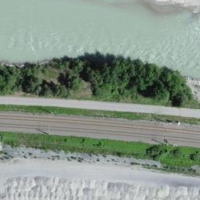
EUNIS habitat code: 15
Species observed at this site:
Brenthis daphne